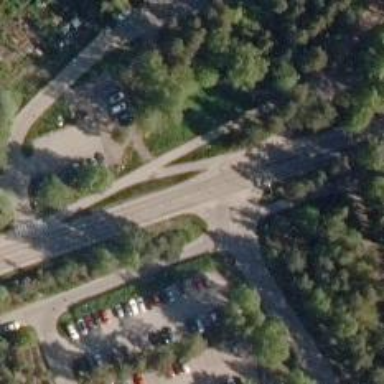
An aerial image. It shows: Tertiary road with asphalt surface leading to roundabout junction.